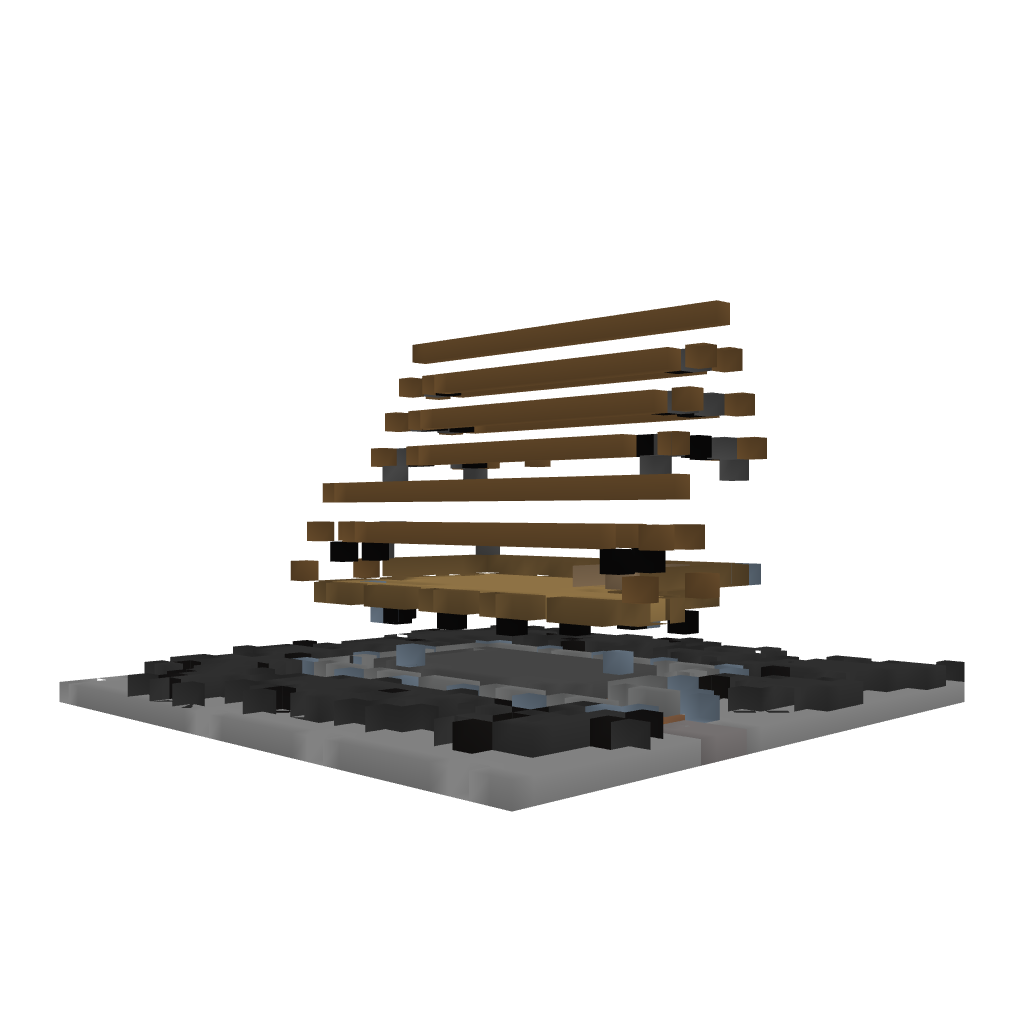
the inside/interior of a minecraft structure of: Medieval Cottage